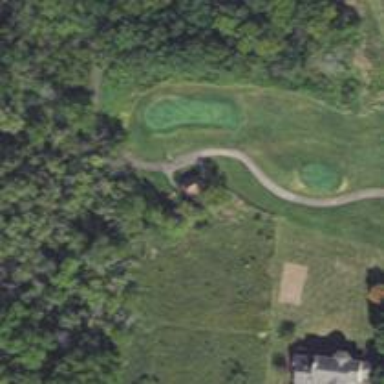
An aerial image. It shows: Pathway for golfing.